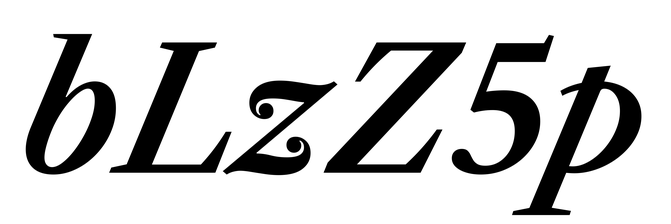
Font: LibreCaslonText-Italic_SemiBold_Italic